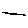
Label: line